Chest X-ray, PA view. Patient: 28 years old, sex M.
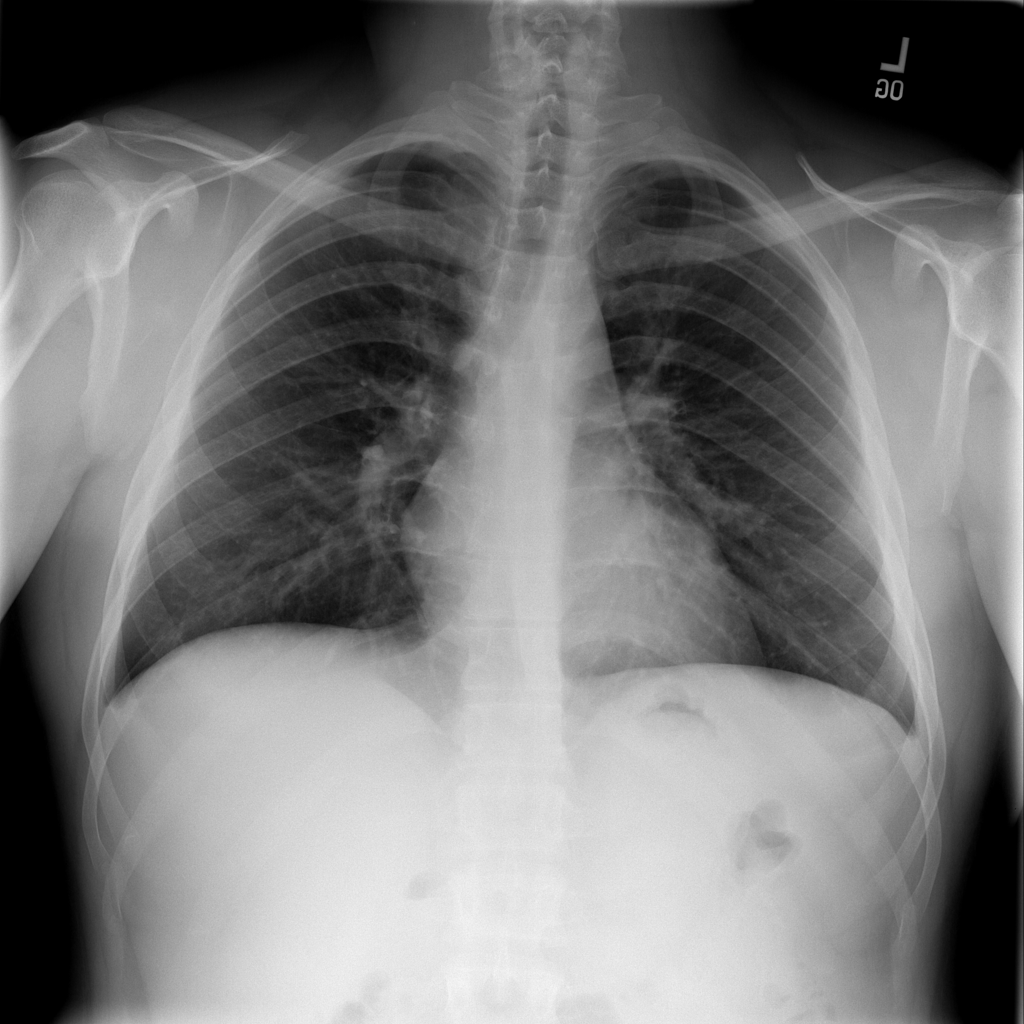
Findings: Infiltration